Question: I was wondering how to swipe the ViewController with a visible keyboard?
in iOS 7 I can swipe the ViewController from side to side, but the keyboard stays put.
in short, I would like to get to the following state:

Thanks!
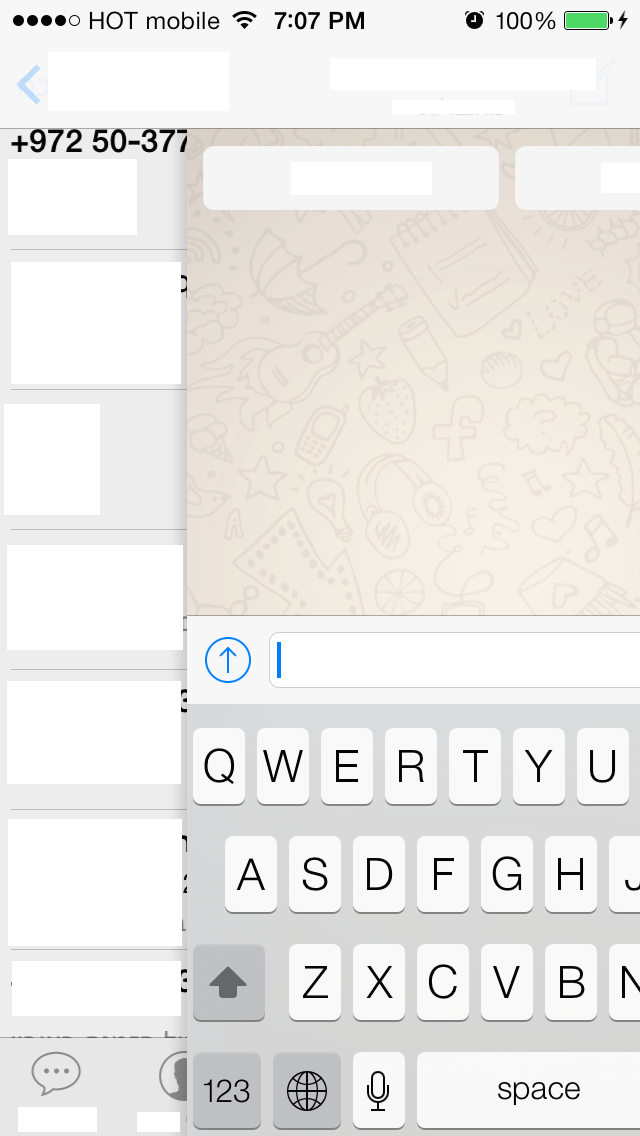
Answer: ### Update:
I can't recommend the original solution. While it performed well (when it performed at all), it was an unreliable hack, and could easily break the pop gesture recognizer.
My colleague <URL> came up with a great solution using iOS 7 view controller transitions and packaged it up into a pod:
<URL>
Once installed, just import the main file and you should be good to go.
---
### Original:
I'd love to know if there's a better way of doing this, but I was able to achieve the behavior by adding the keyboard's view as a subview of the view controller's main view:
'''
- (void)viewDidLoad
{
[super viewDidLoad];
self.textView.inputAccessoryView = [UIView new];
}
- (void)viewWillAppear:(BOOL)animated
{
[super viewWillAppear:animated];
NSNotificationCenter *center = [NSNotificationCenter defaultCenter];
[center addObserver:self
selector:@selector(keyboardWillHide:)
name:UIKeyboardWillHideNotification
object:nil];
}
- (void)viewWillDisappear:(BOOL)animated
{
[super viewWillDisappear:animated];
[[NSNotificationCenter defaultCenter] removeObserver:self];
}
- (void)keyboardWillHide:(NSNotification *)note
{
if (self.textView.isFirstResponder) {
UIView *keyboardView = self.textView.inputAccessoryView.superview;
if (keyboardView) {
dispatch_async(dispatch_get_main_queue(), ^{
[self.view addSubview:keyboardView];
});
}
}
}
'''
I've found you can also animate the keyboard with the gesture (via 'addTarget:action:'), but the performance is abysmal and doesn't cleanly animate if the gesture is prematurely canceled.